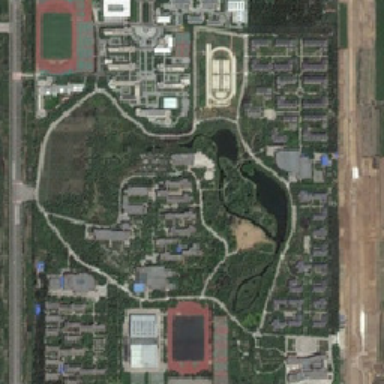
There are playgrounds surrounded by red tracks on both sides of the green playground .